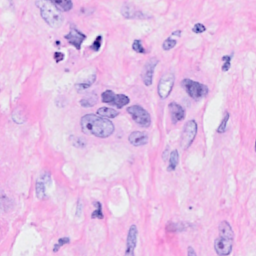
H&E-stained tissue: Breast